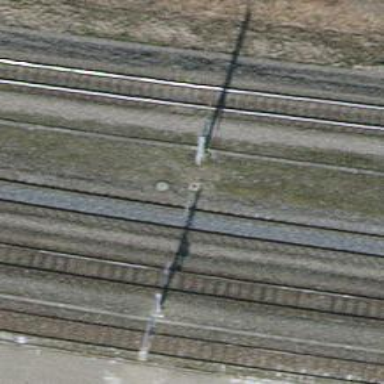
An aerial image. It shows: Single-track electrified railway with contact line.